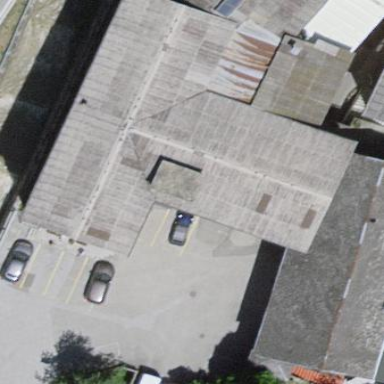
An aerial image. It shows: View of roof of building.